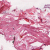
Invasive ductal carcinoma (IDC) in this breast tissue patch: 0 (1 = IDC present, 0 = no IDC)